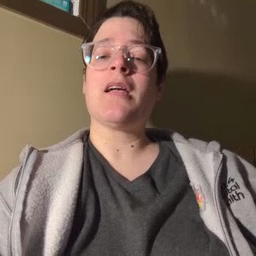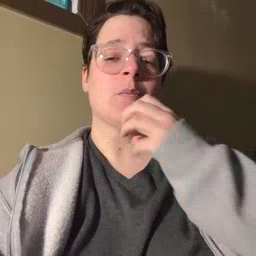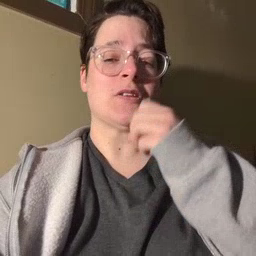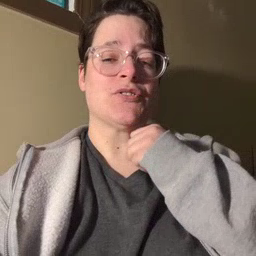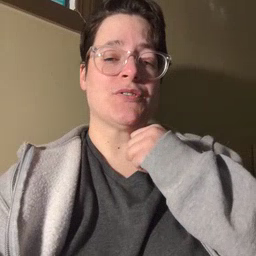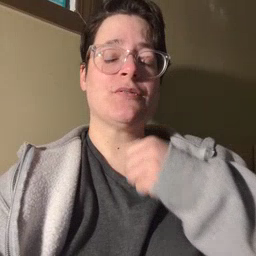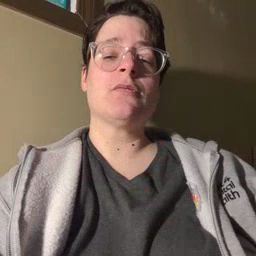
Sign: underwear